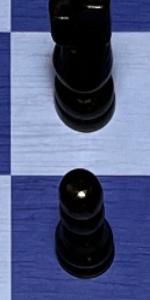
Label: Pawn_Black